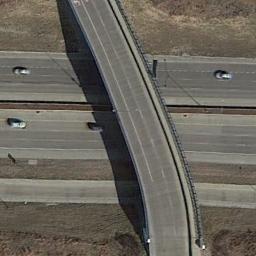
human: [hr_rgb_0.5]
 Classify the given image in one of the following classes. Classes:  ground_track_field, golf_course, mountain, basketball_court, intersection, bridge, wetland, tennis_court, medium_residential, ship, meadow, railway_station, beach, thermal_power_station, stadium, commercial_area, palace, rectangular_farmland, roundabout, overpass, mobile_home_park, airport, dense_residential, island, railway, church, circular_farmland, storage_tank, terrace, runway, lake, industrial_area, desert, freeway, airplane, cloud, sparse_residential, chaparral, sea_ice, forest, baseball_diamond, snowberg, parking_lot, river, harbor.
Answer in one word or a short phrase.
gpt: overpass